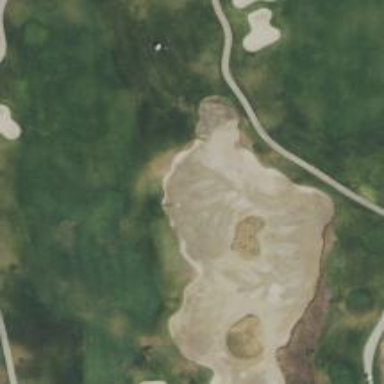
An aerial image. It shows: Golf fairway surrounded by grass.